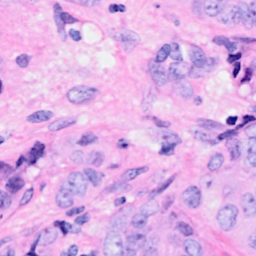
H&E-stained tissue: Breast